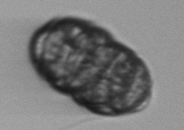
Label: Margalefidinium